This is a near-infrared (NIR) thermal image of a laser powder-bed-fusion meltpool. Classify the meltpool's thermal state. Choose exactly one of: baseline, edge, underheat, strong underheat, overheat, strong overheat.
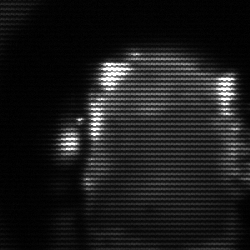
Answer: baseline